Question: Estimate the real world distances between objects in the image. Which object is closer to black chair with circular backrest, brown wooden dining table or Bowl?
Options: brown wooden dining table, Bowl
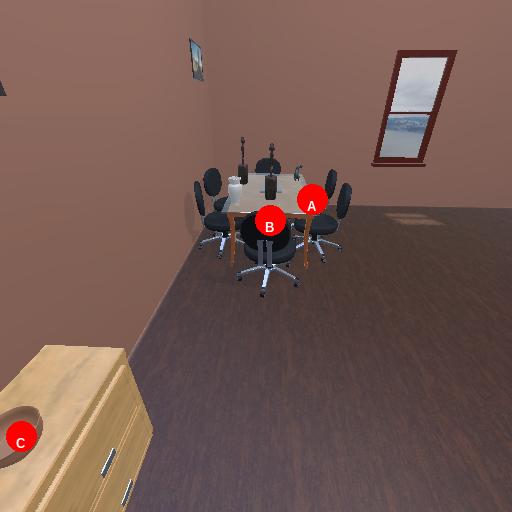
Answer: brown wooden dining table